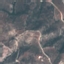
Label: HerbaceousVegetation